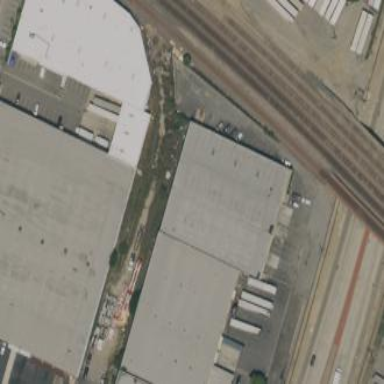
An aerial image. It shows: Warehouse.